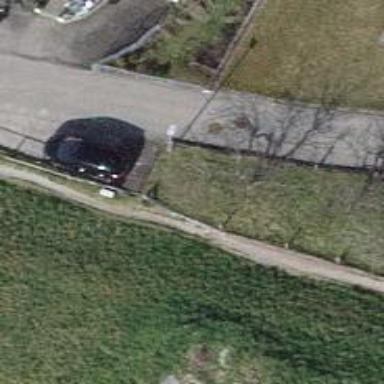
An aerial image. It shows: Fence is in the image.